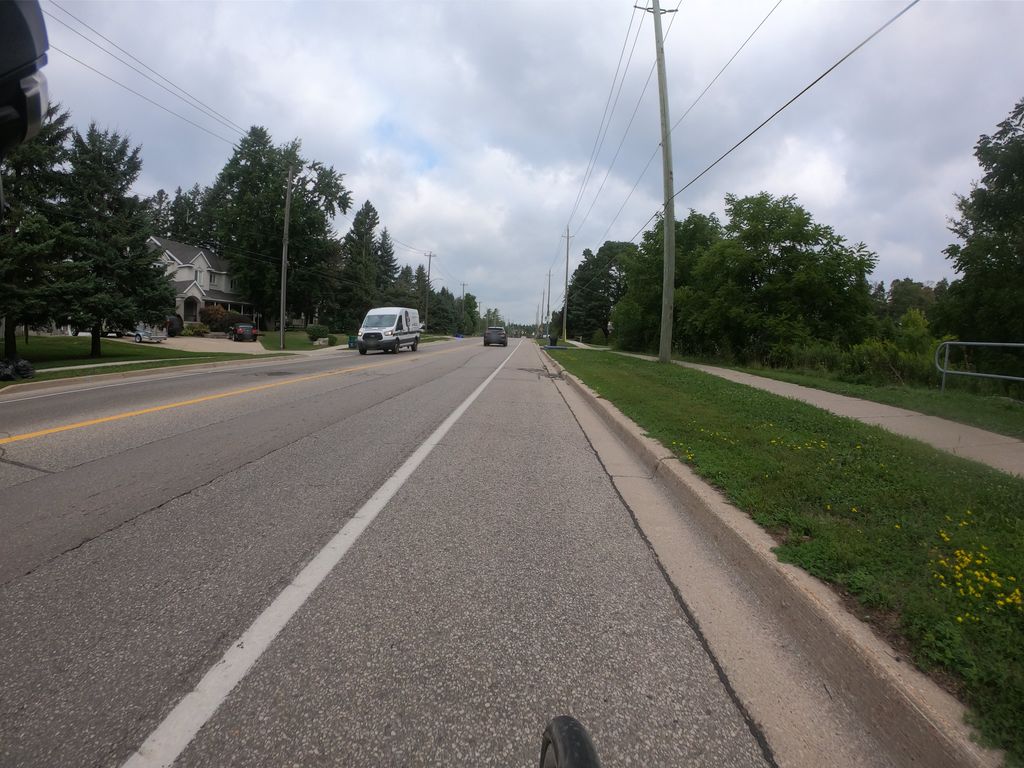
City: kitchener-waterloo